Question: I'm using c# FW 4.0.
I want to iterate on all the serial ports in my computer and get the full name of each one of them.
For example, I would like to see "Prolific USB-to-Serial Comm Port(COM6)" and not just COM6.

This is my current code which gives me only the COM/1/6 etc...
'''
string[] ports = SerialPort.GetPortNames();
foreach (string port1 in ports)
{
MessageBox.Show(port1);
}
'''
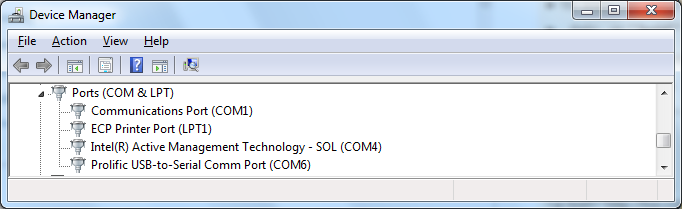
Answer: You could make use of WMI, take a look at the <URL>
Answer by Juanma, <URL>.
'''
try
{
ManagementObjectSearcher searcher =
new ManagementObjectSearcher("root\WMI",
"SELECT * FROM MSSerial_PortName");
foreach (ManagementObject queryObj in searcher.Get())
{
Console.WriteLine("-----------------------------------");
Console.WriteLine("MSSerial_PortName instance");
Console.WriteLine("-----------------------------------");
Console.WriteLine("InstanceName: {0}", queryObj["InstanceName"]);
Console.WriteLine("-----------------------------------");
Console.WriteLine("MSSerial_PortName instance");
Console.WriteLine("-----------------------------------");
Console.WriteLine("PortName: {0}", queryObj["PortName"]);
//If the serial port's instance name contains USB
//it must be a USB to serial device
if (queryObj["InstanceName"].ToString().Contains("USB"))
{
Console.WriteLine(queryObj["PortName"] + "
is a USB to SERIAL adapter/converter");
}
}
}
catch (ManagementException e)
{
MessageBox.Show("An error occurred while querying for WMI data: " + e.Message);
}
'''